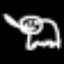
Label: frog